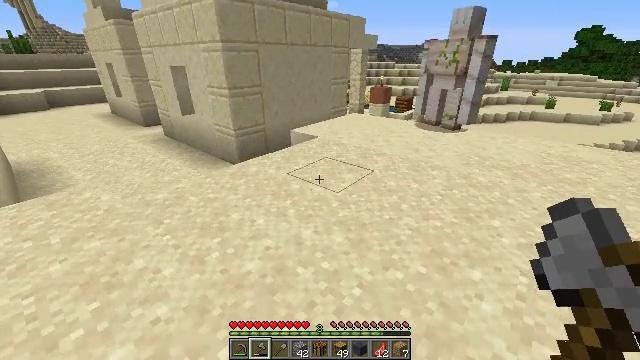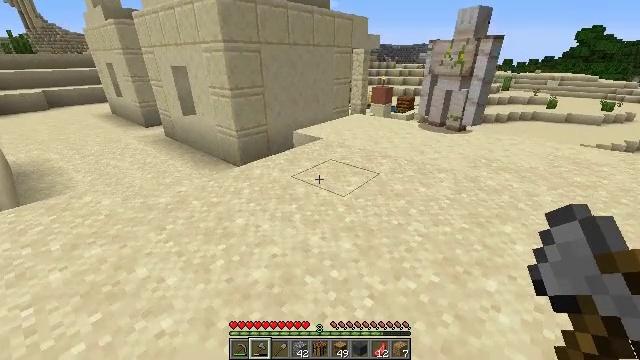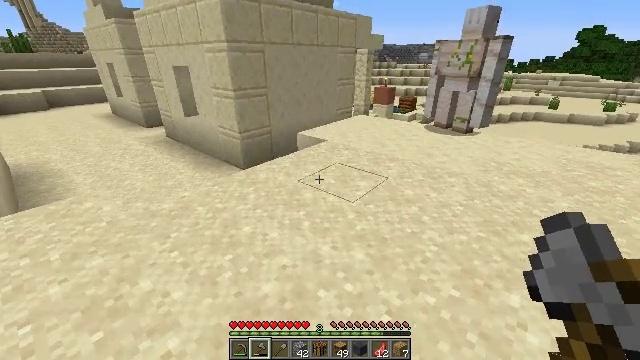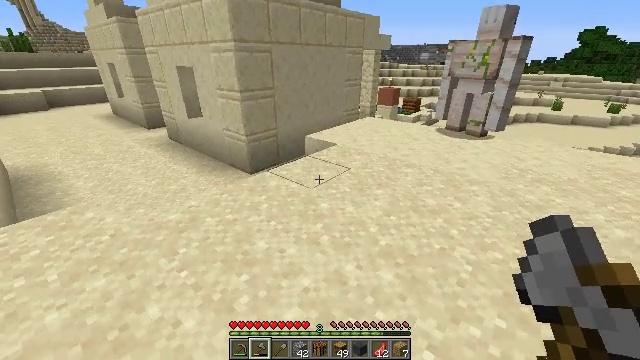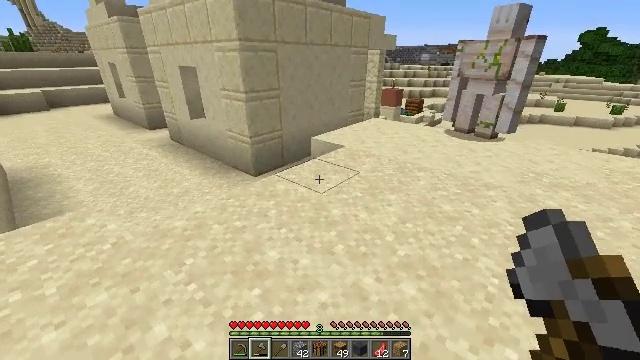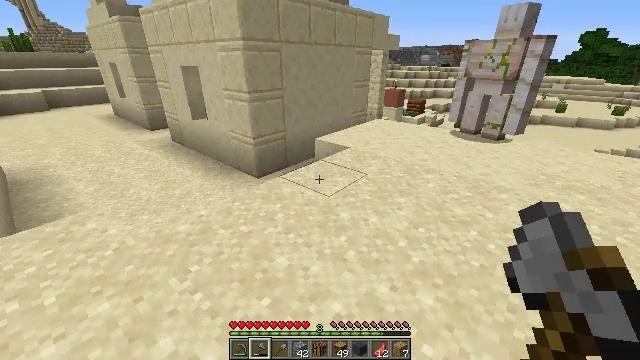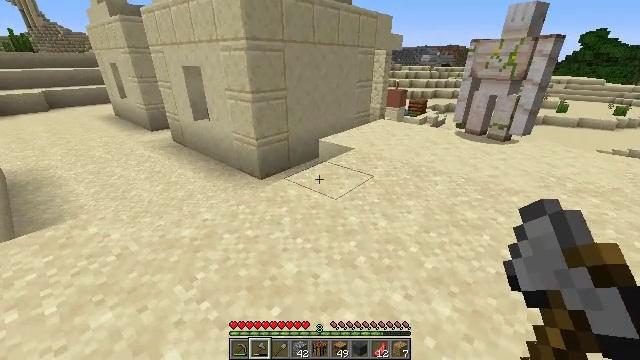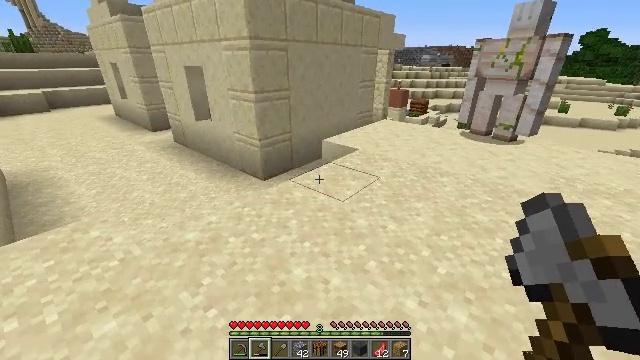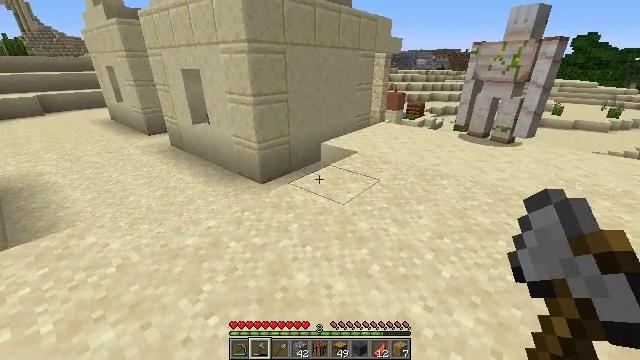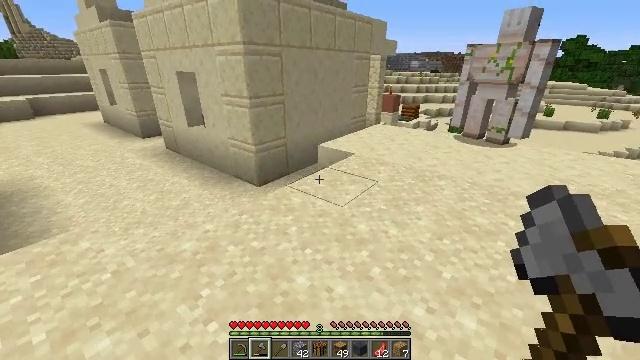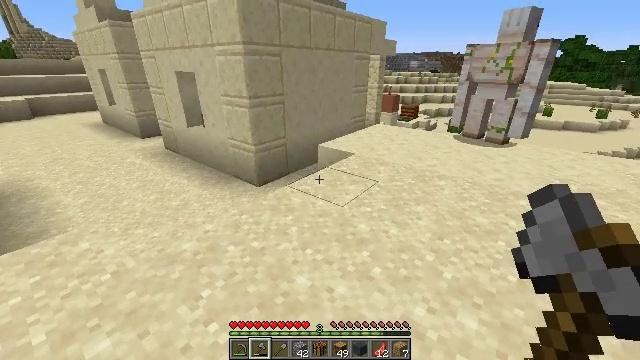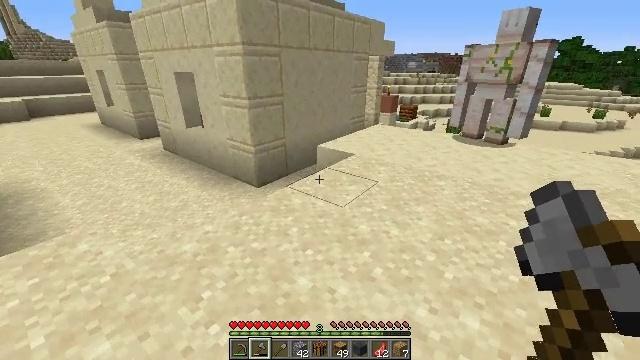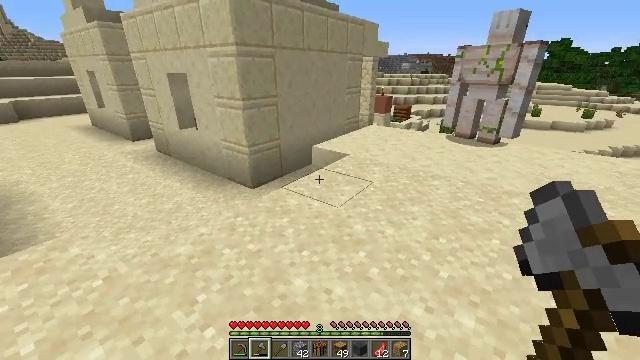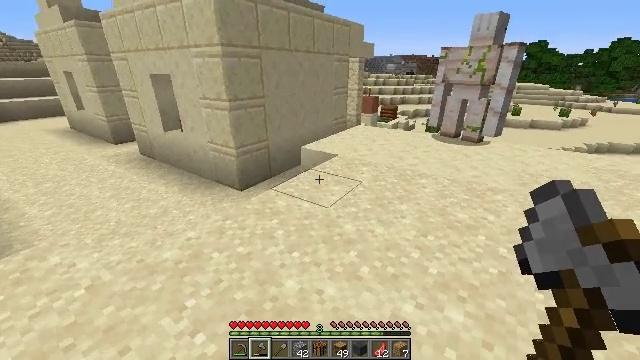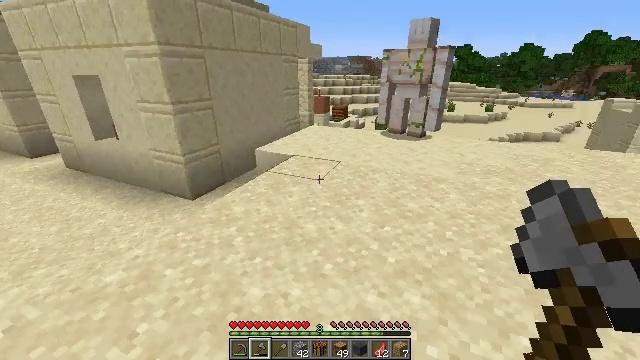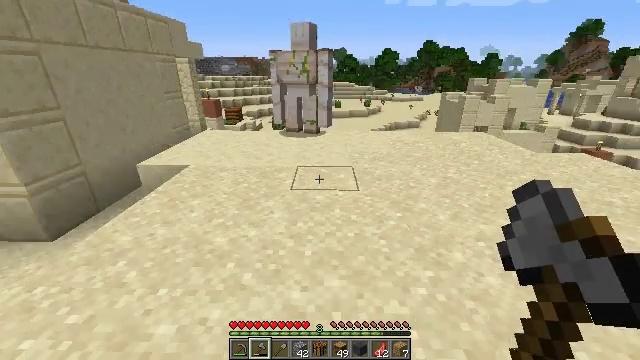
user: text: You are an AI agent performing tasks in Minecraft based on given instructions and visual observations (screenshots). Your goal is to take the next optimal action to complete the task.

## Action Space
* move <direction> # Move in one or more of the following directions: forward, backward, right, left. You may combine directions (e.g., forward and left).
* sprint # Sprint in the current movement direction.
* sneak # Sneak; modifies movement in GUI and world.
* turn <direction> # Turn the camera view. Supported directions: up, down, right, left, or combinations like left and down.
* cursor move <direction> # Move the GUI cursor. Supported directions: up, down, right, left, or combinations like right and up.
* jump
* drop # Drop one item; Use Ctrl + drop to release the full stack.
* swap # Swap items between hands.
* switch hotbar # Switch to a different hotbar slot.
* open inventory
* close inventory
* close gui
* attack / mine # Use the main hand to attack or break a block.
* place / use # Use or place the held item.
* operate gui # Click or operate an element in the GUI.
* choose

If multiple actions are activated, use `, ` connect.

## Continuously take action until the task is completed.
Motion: motion action
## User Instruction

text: Kill mobs.
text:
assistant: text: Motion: move forward and move left
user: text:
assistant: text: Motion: move forward and move left
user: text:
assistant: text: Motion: move forward and move left
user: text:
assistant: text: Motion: move forward and move left
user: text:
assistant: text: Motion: move forward and move left
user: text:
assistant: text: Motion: no_op
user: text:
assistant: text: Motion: no_op
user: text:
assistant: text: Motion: no_op
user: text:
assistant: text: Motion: turn right
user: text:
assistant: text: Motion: no_op
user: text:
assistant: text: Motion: no_op
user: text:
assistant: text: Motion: turn right
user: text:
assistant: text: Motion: turn right
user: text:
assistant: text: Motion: turn right
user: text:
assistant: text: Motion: turn right
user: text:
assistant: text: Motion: turn right
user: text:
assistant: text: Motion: turn right
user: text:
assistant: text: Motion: no_op
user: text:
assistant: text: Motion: no_op
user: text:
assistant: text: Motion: no_op
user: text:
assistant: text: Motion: no_op
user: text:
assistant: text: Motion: turn left
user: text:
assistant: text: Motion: turn left
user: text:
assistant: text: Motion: move forward, turn left
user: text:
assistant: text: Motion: move forward, turn left
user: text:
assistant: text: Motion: move forward
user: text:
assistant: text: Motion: move forward
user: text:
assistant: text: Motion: move forward
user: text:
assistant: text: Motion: move forward
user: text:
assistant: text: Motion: move forward